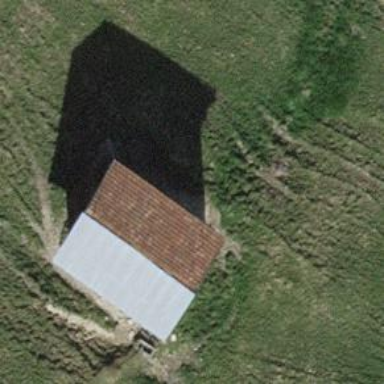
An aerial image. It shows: Rural barn.